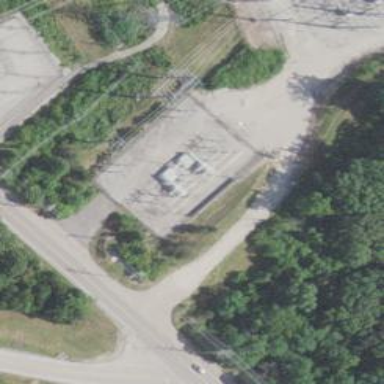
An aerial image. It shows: The unit described in the note is substation.